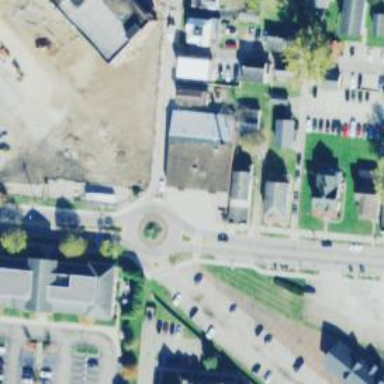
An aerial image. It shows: Marked crossing with pedestrian island.